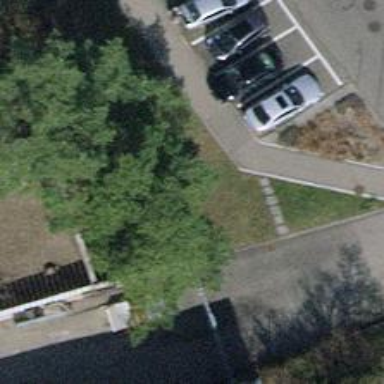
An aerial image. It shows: Asphalt sidewalk.